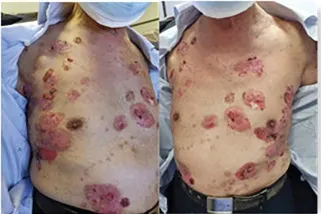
(A) Skin lesions before steroids.
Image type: medical_photograph (skin_photograph)